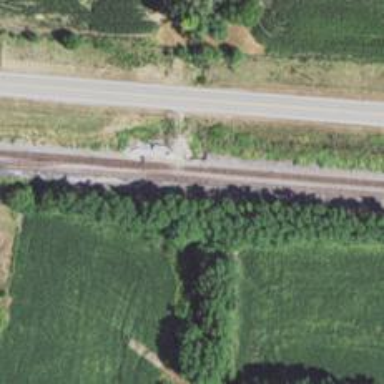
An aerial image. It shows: Culvert tunnel.